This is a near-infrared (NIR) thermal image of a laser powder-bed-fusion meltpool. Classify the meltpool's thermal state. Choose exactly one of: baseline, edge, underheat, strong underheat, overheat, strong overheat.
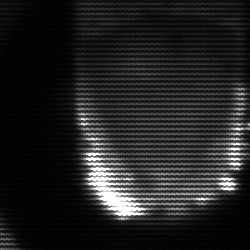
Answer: baseline